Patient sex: M
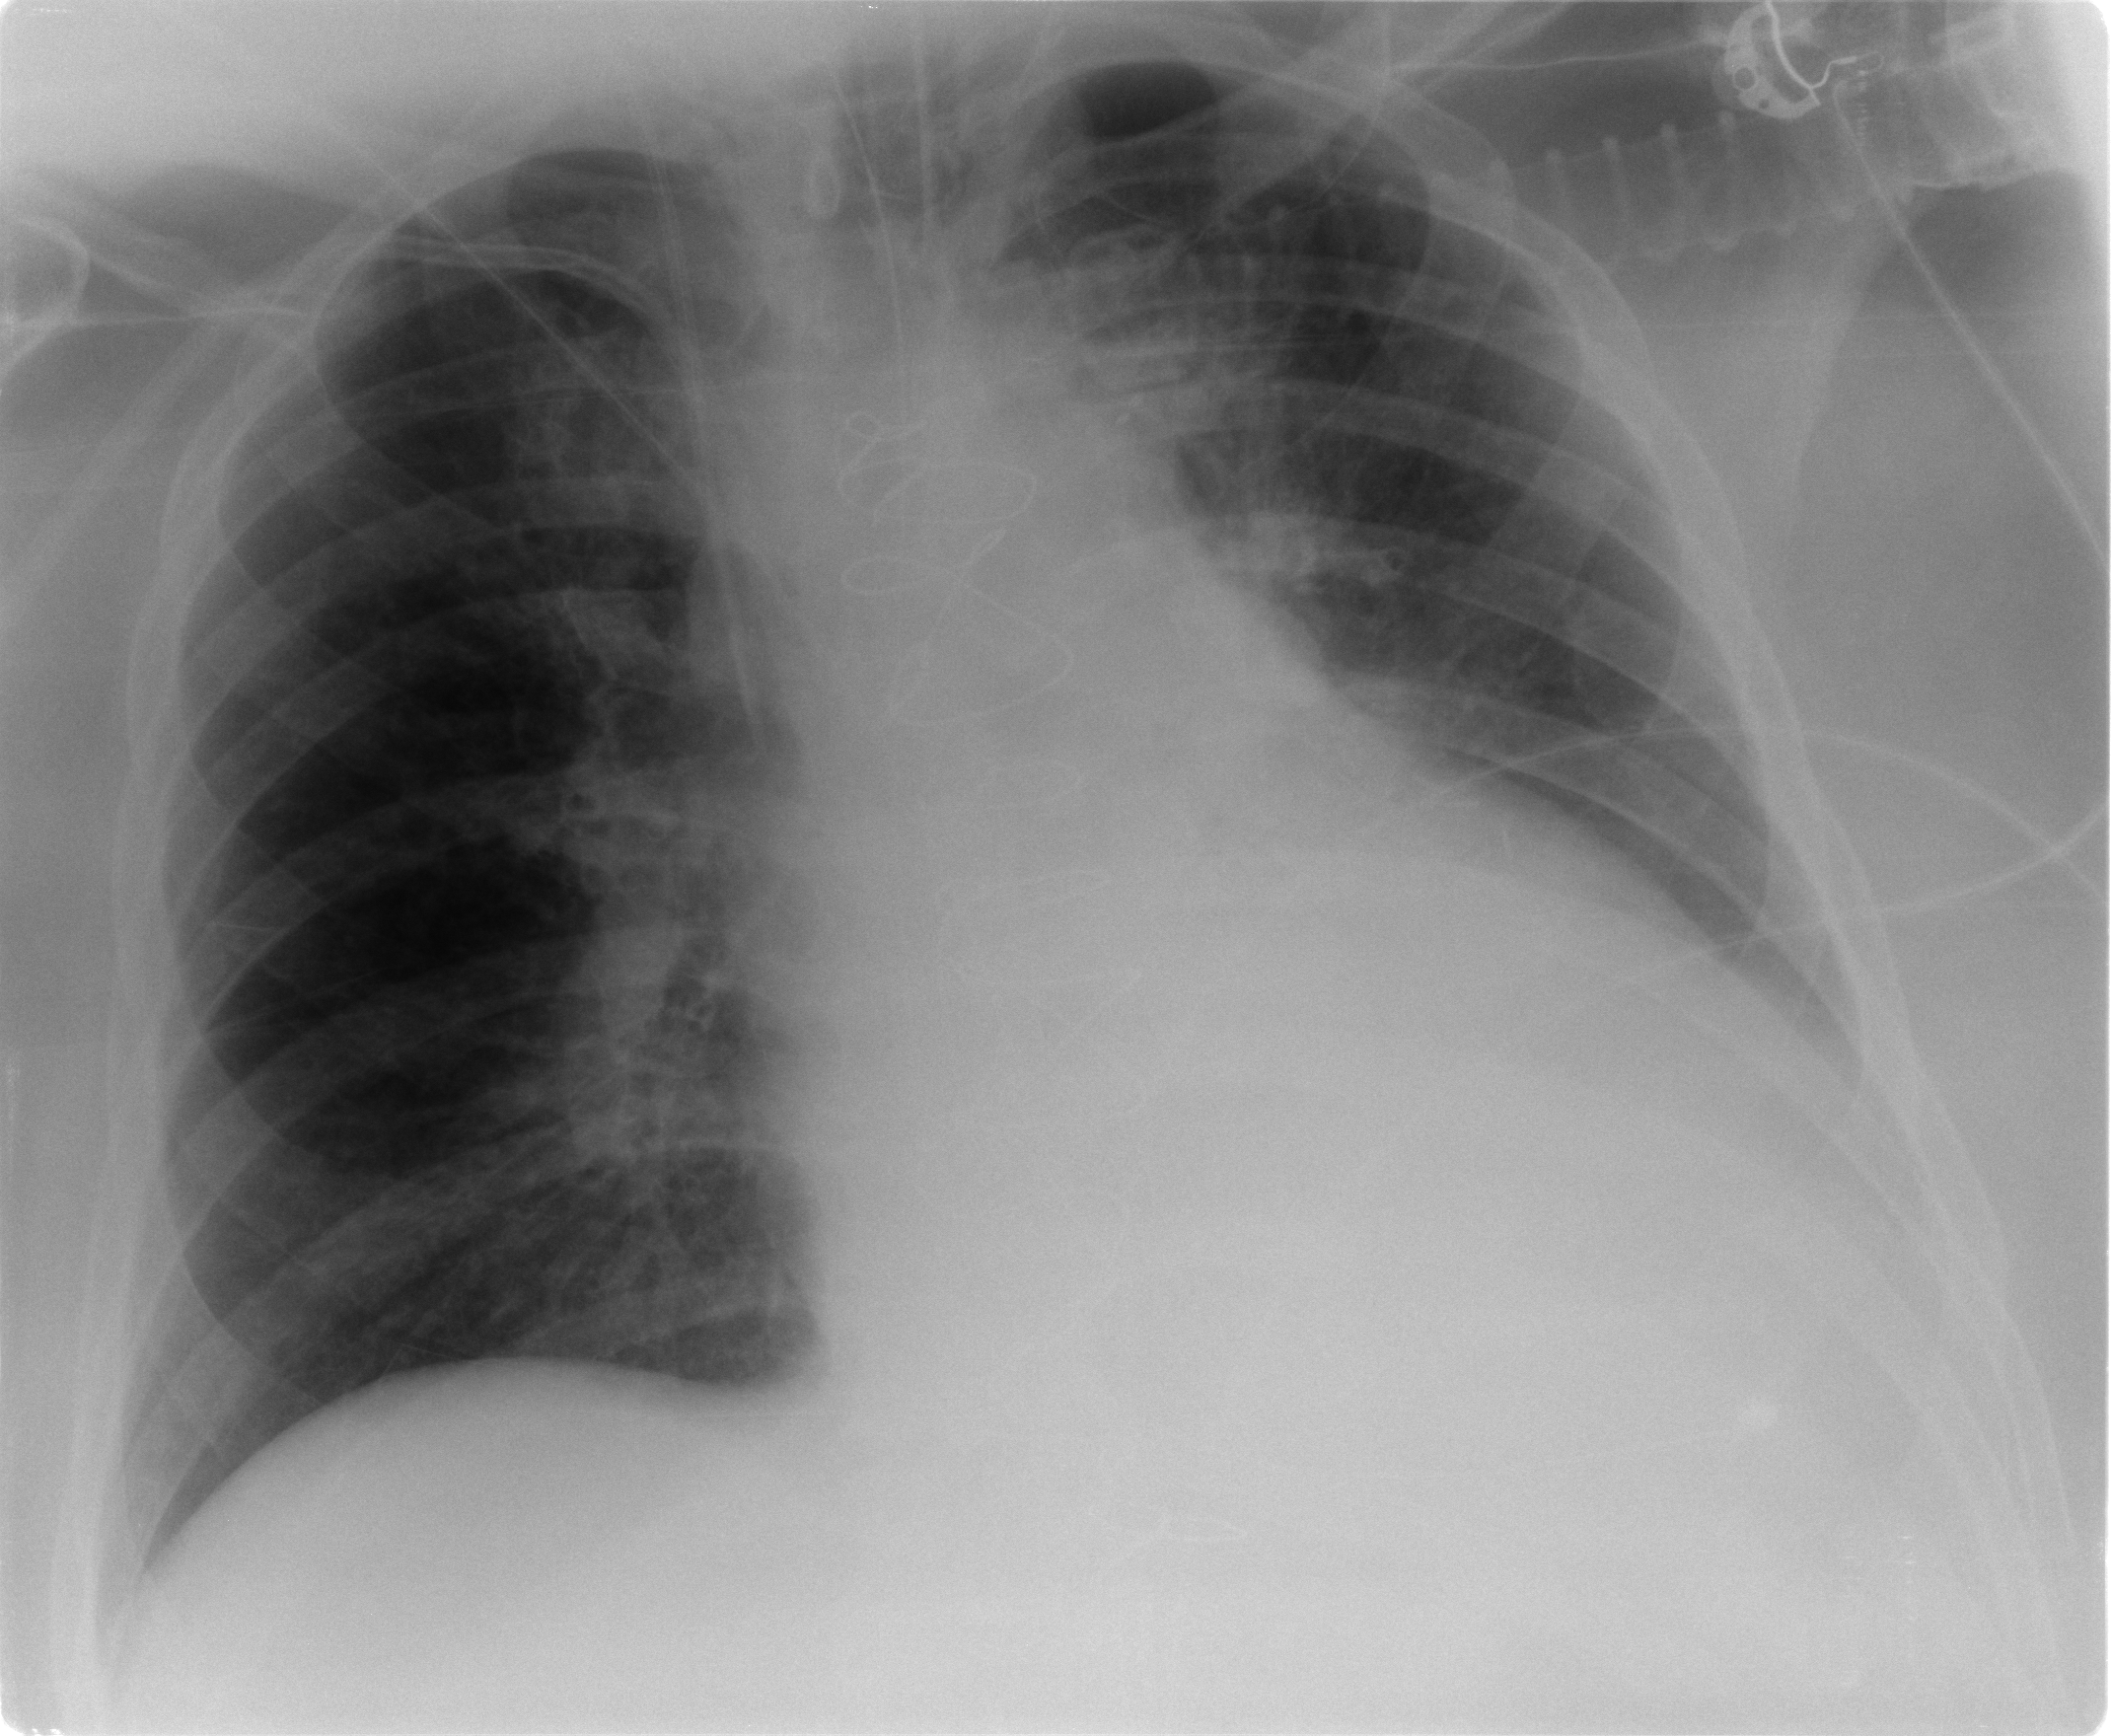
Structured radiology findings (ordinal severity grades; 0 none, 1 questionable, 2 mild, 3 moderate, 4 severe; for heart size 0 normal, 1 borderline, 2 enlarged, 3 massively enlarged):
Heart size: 3
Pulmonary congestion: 0
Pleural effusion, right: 0
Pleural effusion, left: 1
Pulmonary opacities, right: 0
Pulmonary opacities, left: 0
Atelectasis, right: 0
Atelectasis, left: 1